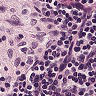
Metastatic tissue present: no